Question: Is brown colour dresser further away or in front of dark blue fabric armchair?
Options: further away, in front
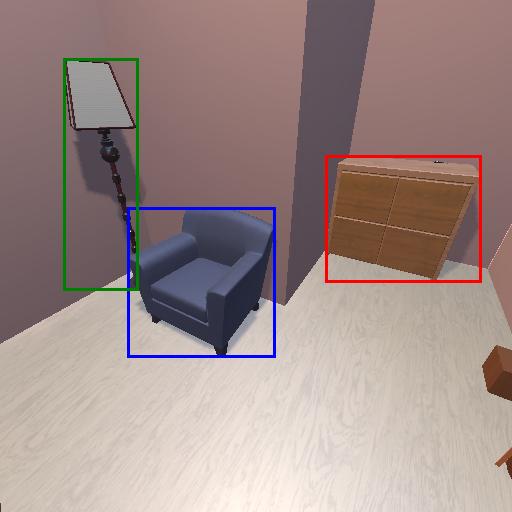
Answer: further away